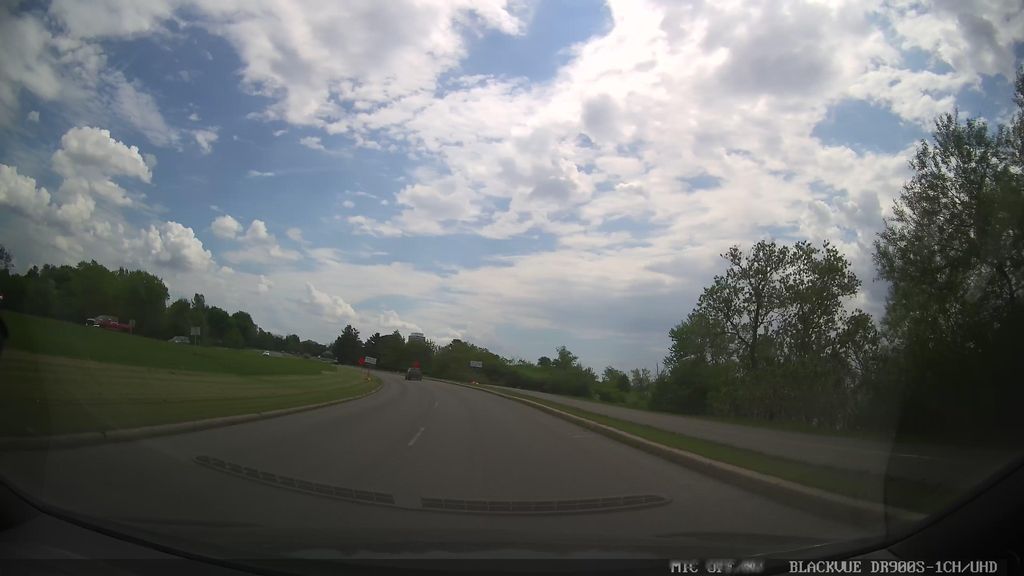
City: ottawa-gatineau